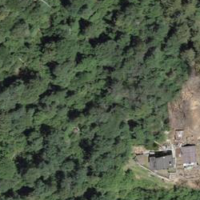
EUNIS habitat code: 44
Species observed at this site:
Cyanistes caeruleus
Lophophanes cristatus
Accipiter gentilis
Troglodytes troglodytes
Pyrrhula pyrrhula
Dendrocopos major
Fringilla coelebs
Aegithalos caudatus
Ptyonoprogne rupestris
Spinus spinus
Turdus merula
Poecile palustris
Parus major
Erithacus rubecula
Hirundo rustica
Dryocopus martius
Certhia familiaris
Sitta europaea
Garrulus glandarius
Nucifraga caryocatactes
Aquila chrysaetos
Picus viridis
Delichon urbicum
Periparus ater